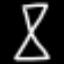
Label: hourglass